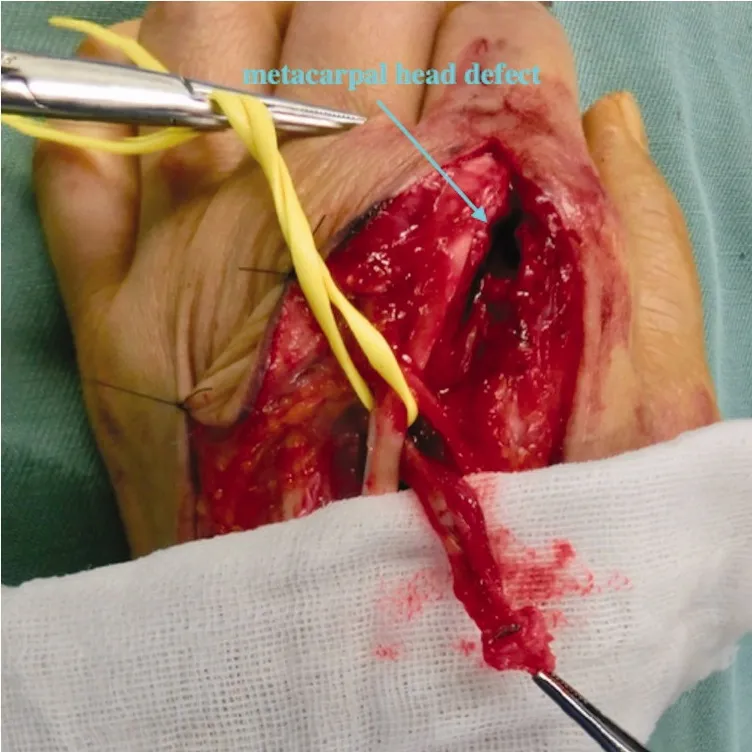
Case 1. A third metacarpal base osteoarticular flap was harvested.
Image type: medical_photograph (other_medical_photograph)